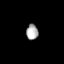
Tissue: prostate
Cell type: T cells
Senescence score: 0.3492
Nuclear area (px): 180
Mean DAPI intensity: 171.8